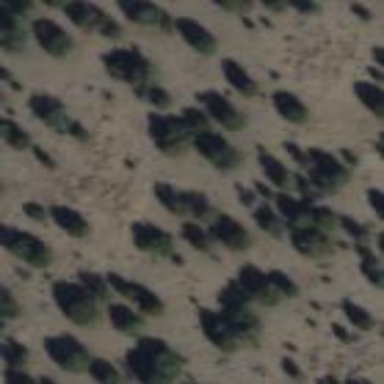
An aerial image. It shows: Patch of scrub vegetation.